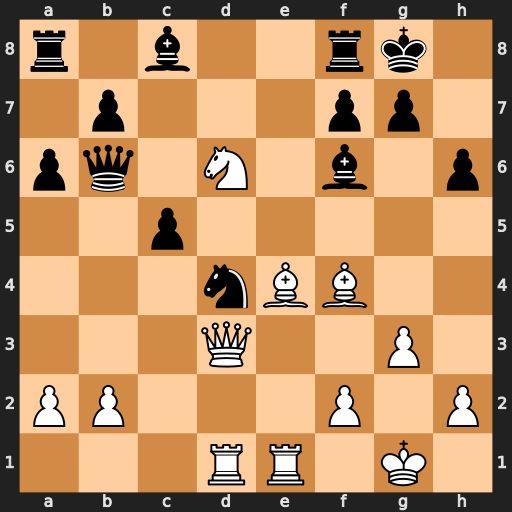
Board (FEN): r1b2rk1/1p3pp1/pq1N1b1p/2p5/3nBB2/3Q2P1/PP3P1P/3RR1K1
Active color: w
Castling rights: -
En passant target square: -
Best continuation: Bh7+ Kh8 Nxf7+ Rxf7 Re8+ Rf8 Rxf8#